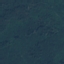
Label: Forest